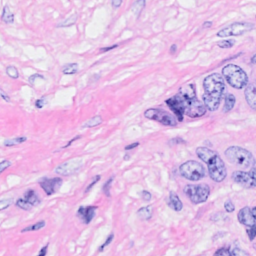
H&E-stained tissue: Breast